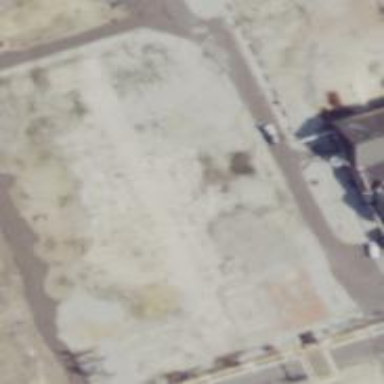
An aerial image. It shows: Brownfield site.